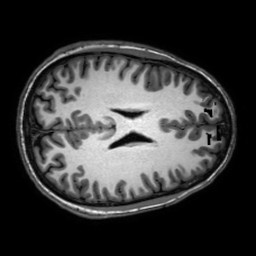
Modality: T1w
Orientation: axial
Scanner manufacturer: philips
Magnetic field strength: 3 T
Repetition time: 0.0096 s
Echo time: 0.0046 s